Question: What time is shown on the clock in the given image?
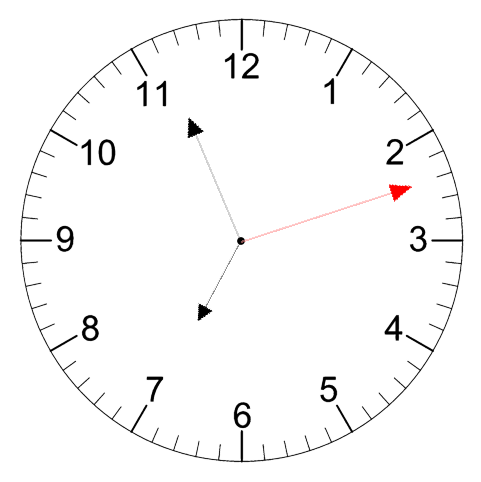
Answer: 06:56:12